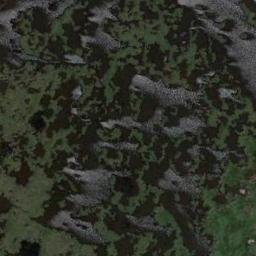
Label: wetland